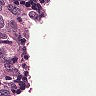
Metastatic tissue present: yes